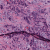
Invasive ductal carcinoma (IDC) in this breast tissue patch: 1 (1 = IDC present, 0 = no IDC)